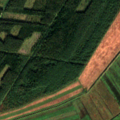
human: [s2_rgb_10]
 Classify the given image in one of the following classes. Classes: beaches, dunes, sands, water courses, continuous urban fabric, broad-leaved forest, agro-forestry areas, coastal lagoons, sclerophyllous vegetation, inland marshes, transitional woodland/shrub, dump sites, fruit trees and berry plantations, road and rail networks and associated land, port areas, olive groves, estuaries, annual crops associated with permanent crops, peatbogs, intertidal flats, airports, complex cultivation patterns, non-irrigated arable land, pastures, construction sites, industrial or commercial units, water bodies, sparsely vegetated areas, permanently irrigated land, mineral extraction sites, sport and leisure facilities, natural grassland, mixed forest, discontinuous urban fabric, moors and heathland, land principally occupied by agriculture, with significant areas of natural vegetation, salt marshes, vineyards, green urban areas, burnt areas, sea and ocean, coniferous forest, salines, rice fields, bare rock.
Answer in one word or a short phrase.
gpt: pastures, broad-leaved forest, coniferous forest